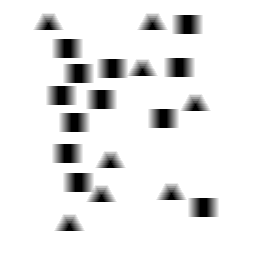
Squares: 12
Triangles: 8
Stars: 0
Total shapes: 20